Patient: sex F, age 56
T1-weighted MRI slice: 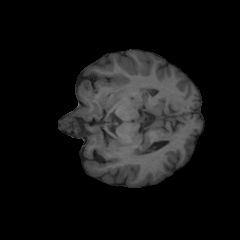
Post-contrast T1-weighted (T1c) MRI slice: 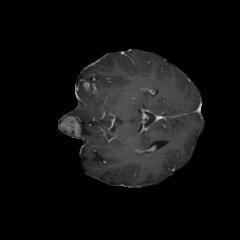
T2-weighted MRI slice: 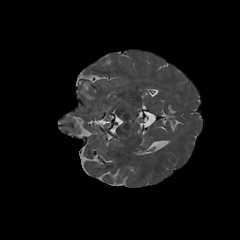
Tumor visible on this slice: yes
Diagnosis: Glioblastoma, IDH-wildtype
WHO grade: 4